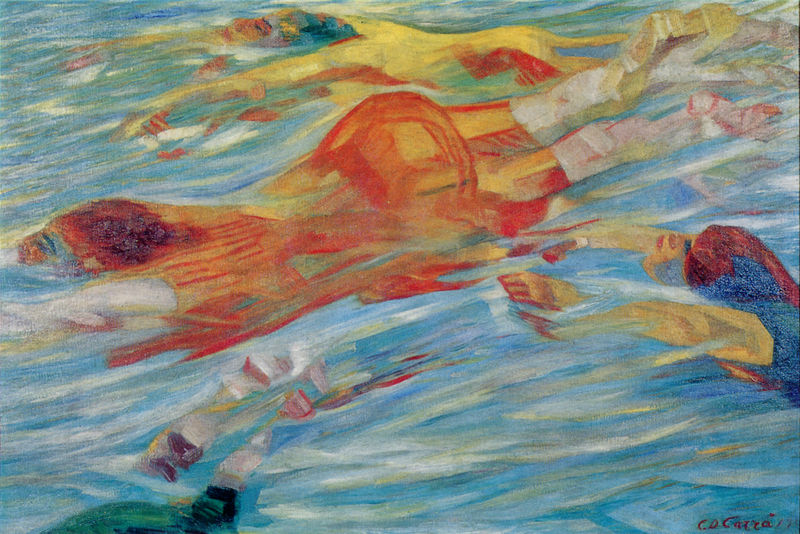
Titel: Nuotatrici
Künstler: Carlo Carrà
Standort: London
Institution: Collection E. Estorick
Schlagwörter: blau, körper, nackt, wasser, baden, fluss, gelb, grün, menschen, bewegung, orange, rücken, schwarz, weiss, rot, expressionismus, hände, signatur, pferd, beine, farbig, gischt, hintern, wellen, schuhe, abstrakt, modern, violett, strömung, wasse, socken, futurismus, expressionistisch, futuristisch, schwimmen, schwimmer, schwimmende, carra, waaer, ertrunkene, arlos, cocarrai, crowl